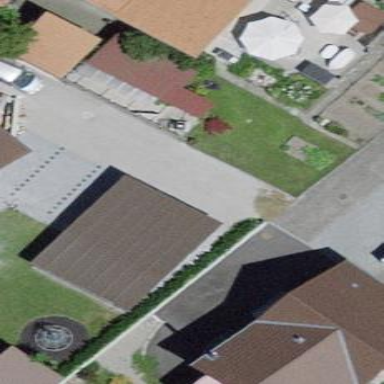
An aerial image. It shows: Garage building.